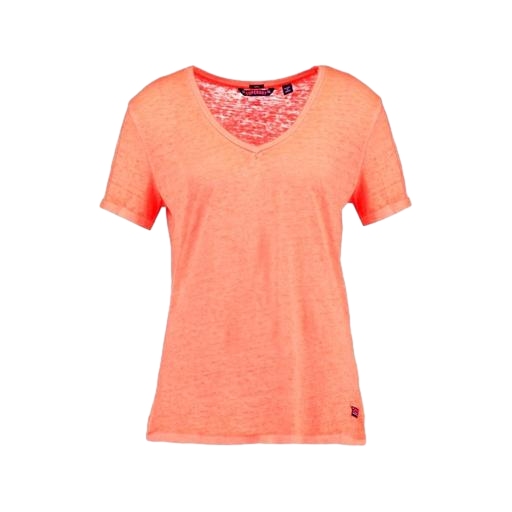
orange slub v-neck tee, orange short-sleeve v-neck tee, orange slub tee, white background